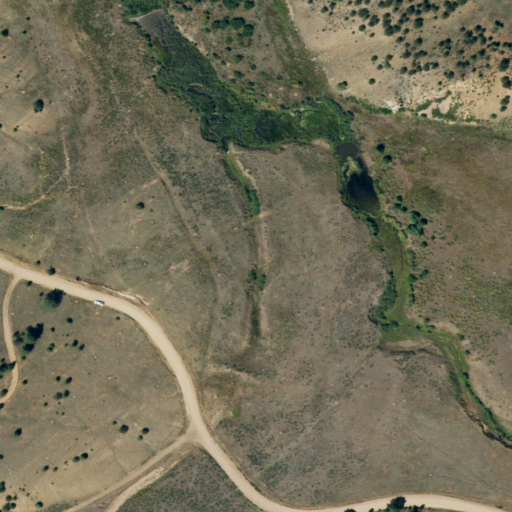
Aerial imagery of valley in Colorado named Ralph Gulch containing shrub, woody wetlands, herbaceous wetlands, and evergreen forest